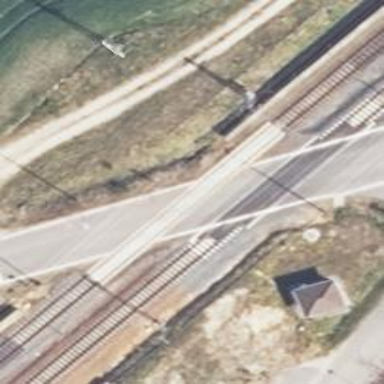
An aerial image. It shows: Railway track with contact line for electrification.